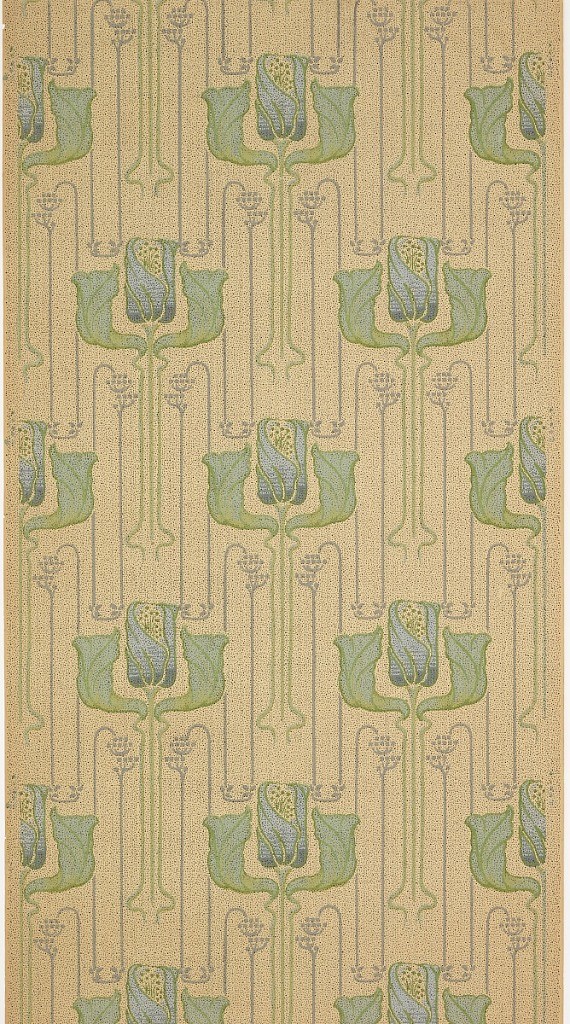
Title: Sidewall
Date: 1905–1915
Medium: Machine-printed paper
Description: Stylized tulips arranged in vertical lines that are offset. Each flower has two petals, and there is circular floral vining in the resulting negative spaces. Background is covered with black dots and light green vertical lines. Ungrounded. Printed in greens, blues, black.